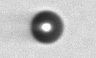
Label: bead